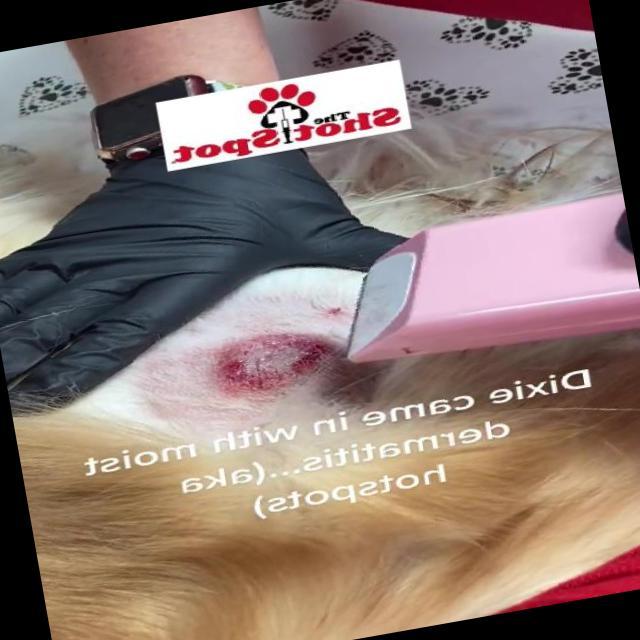
Canine dermatitis — inflammation of the skin presenting with erythema, pruritus, papules, and excoriation. May be allergic, contact, or atopic in origin.